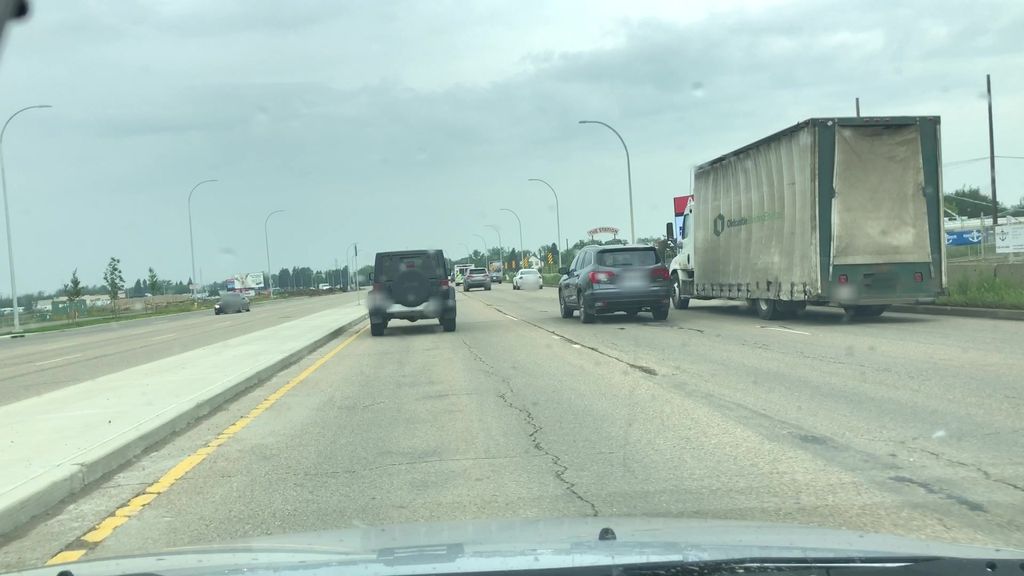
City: edmonton